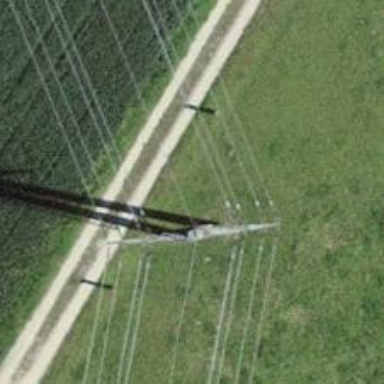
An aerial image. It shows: There is power line with 10 cables.